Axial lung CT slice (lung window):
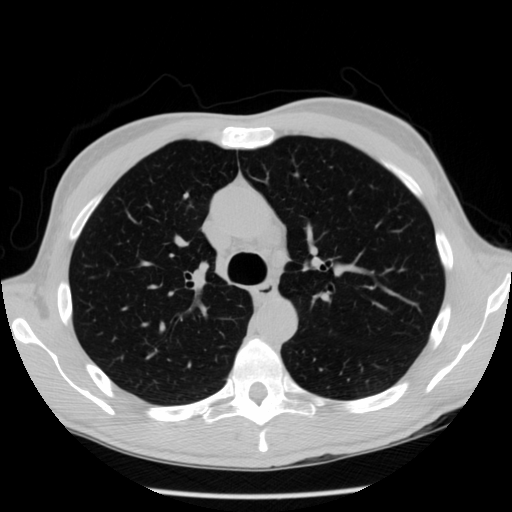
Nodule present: no